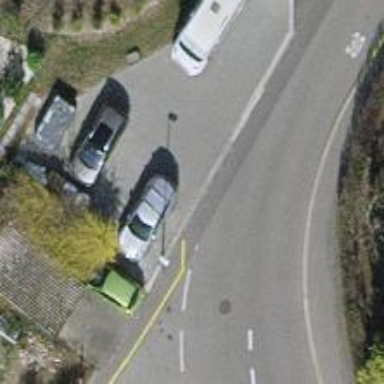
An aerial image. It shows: Road serving as parking aisle.